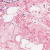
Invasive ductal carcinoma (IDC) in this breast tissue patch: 0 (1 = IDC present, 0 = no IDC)